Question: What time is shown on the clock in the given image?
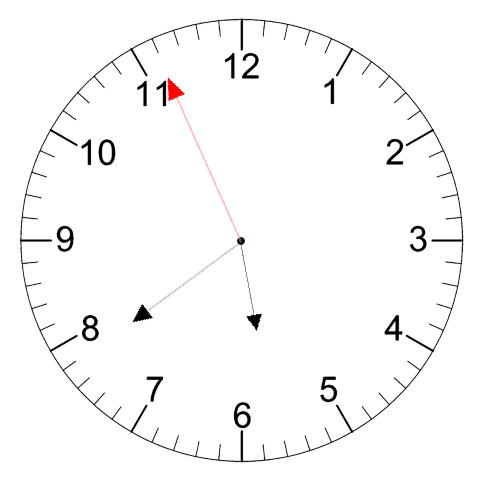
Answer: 05:38:56